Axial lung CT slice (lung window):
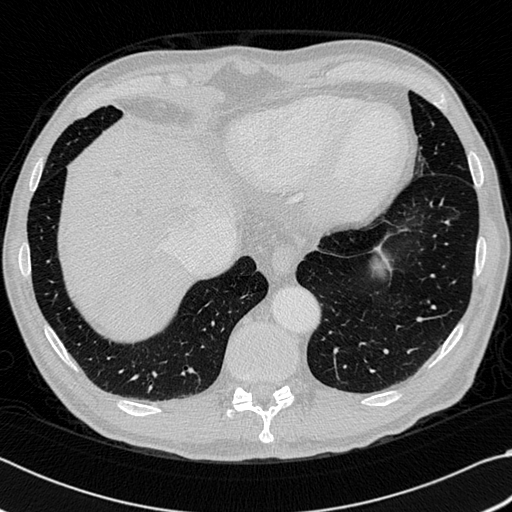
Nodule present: no